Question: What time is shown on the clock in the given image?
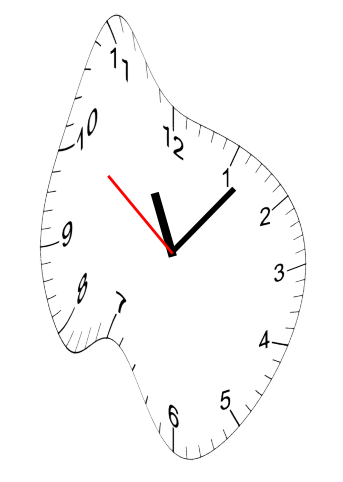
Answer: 11:06:51